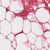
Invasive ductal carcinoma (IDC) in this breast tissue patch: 0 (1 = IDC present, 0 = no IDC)